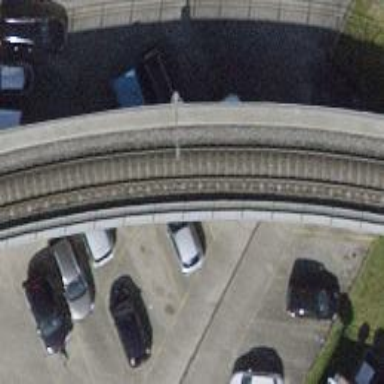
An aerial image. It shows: Bridge for light rail with electrified contact line. It has one track.